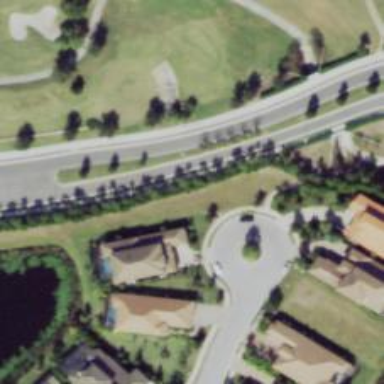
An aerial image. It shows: Turning loop on the road.